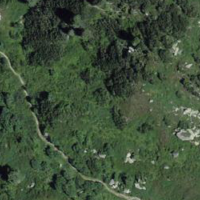
EUNIS habitat code: 26
Species observed at this site:
Prunella modularis
Oenanthe oenanthe
Sylvia atricapilla
Troglodytes troglodytes
Anthus spinoletta